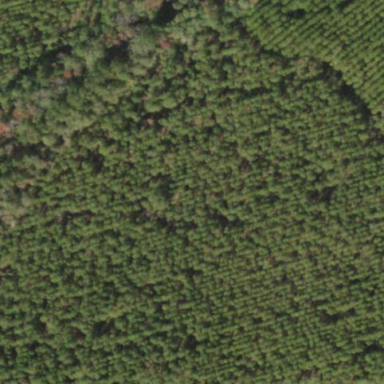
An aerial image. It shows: Forest area dominated by needle-leaved trees.